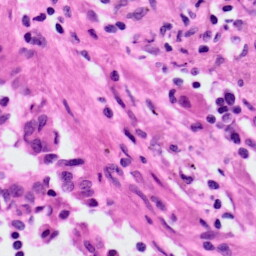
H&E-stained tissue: Lung